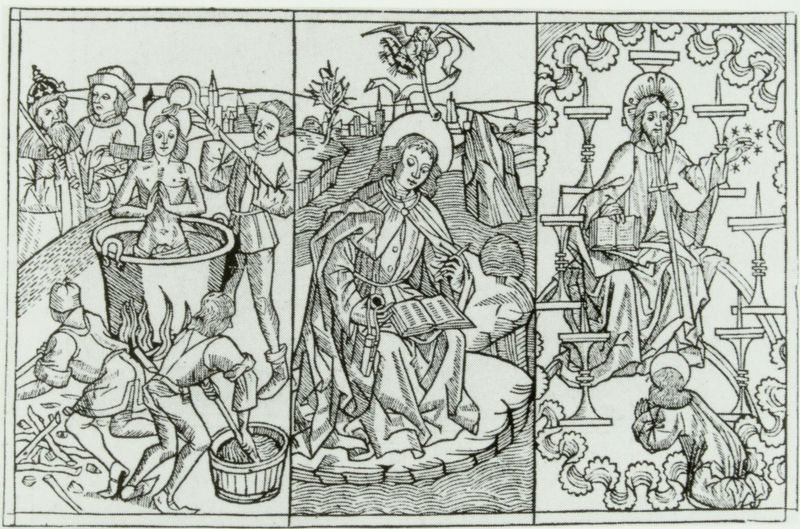
Titel: Martyrium des Johannes/Der Seher auf Patmos/Leuchtervision
Institution: (Seriendruck)
Schlagwörter: baum, berg, felsen, feuer, gott, himmel, lendenschurz, mann, schatten, wasser, weiß, wolken, baden, bäume, fluss, kirchturm, landschaft, menschen, see, sitzen, stadt, ufer, frisur, geste, grau, haar, holz, mitte, männer, schmuck, schwarz, zeichnung, gürtel, tiere, wolke, muster, ornament, bart, bärte, augen, bibel, diener, falten, gesicht, johannes, kleidung, rahmen, stein, steine, tod, täufer, horn, hände, erde, ferne, horizont, strauch, weite, gewässer, kirche, insel, gewand, haare, lange haare, mantel, sitzend, stoff, drei, gewänder, pflanzen, gotik, rechts, fliegen, rund, turm, engel, ranken, schalen, beine, bäumchen, kübel, lächeln, taille, topf, holzschnitt, küste, schrift, bogen, schuhe, heiß, fels, dorf, grafik, graphik, schattierung, schattierungen, linien, bischof, könig, thron, löffel, lesen, ornamente, verzierung, kerzen, leuchter, lüster, faltenwurf, knie, striche, bad, waschen, flamme, buch, links, flammen, strahlen, druck, schnitt, sterne, druckgrafik, hochdruck, schraffur, radierung, stich, lithografie, seite, häscher, illustration, schwarzweiß, schwert, knien, stöcke, holzdruck, stiefel, beten, gebet, fürst, stift, buchseite, buhc, zuber, kerzenständer, schein, schnörkel, braten, heiligenschein, nimbus, christus, jesus, jesus christus, schreiben, altes testament, apokalypse, fegefeuer, hölle, mittelalter, vision, priester, religiös, segnen, landscahft, mönch, lesender, geistliche, heiliger, feuerholz, ständer, himel, könige, fanfaren, märtyrer, opfer, kochen, töten, bottich, dürer, anbeten, posaune, taufe, eimer, anbetung, christen, gloriole, jerusalem, kelle, petrus, szenen, blasen, durck, christentum, kandelaber, testament, dreiteilig, kessel, legende, fromm, knecht, tryptichon, hexen, holzeimer, waschung, zange, regenbogen, posaunenengel, trompete, ikonographie, martyrium, albrecht, albrecht dürer, reformation, segensgestus, triptychon, folter, evangelist, christliche ikonographie, fürsten, nimben, domini, erzählen, qualen, zeigens, heiligenlegende, paulus, foltern, pantokrator, weltenherrscher, majestas, cherub, sieden, feuerofen, feur, folterknecht, heisses wasser, iener, knappend, maiestas, märtyrium, quälen, qüälen, segenen, tazfe, terne, throne, preister, boch, kannibalismus, wasserbottich, sanduhren, schwarzweoß